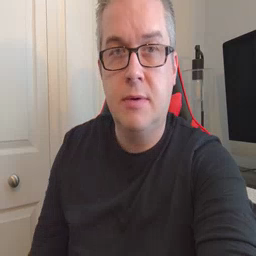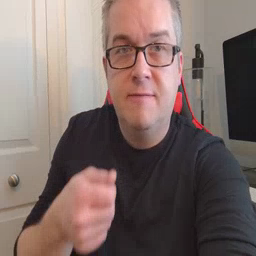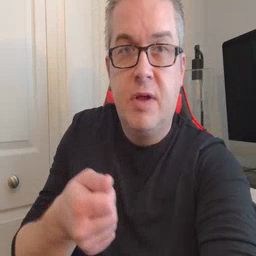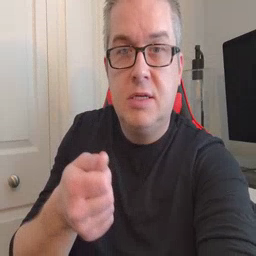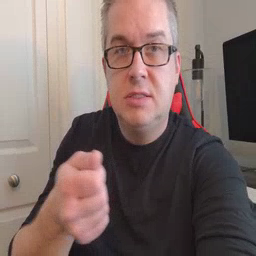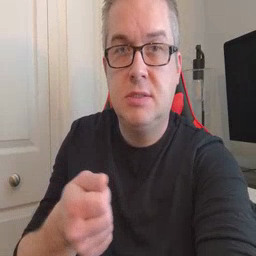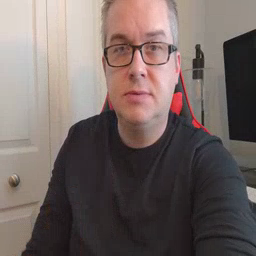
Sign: vacuum